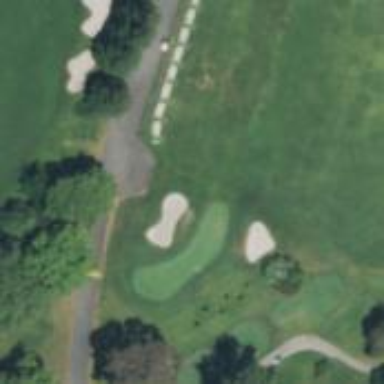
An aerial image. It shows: Driving range for golfing on grass surface.